Field crop: maize
Growth stage: 1
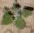
Species: chenopodium